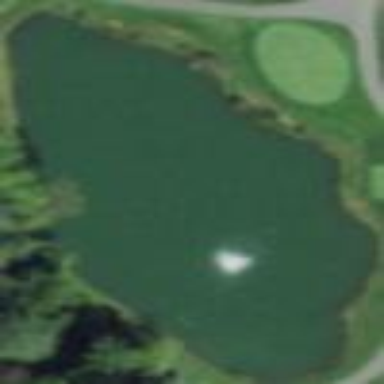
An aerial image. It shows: Water hazard in golf course. The hazard is natural water feature.